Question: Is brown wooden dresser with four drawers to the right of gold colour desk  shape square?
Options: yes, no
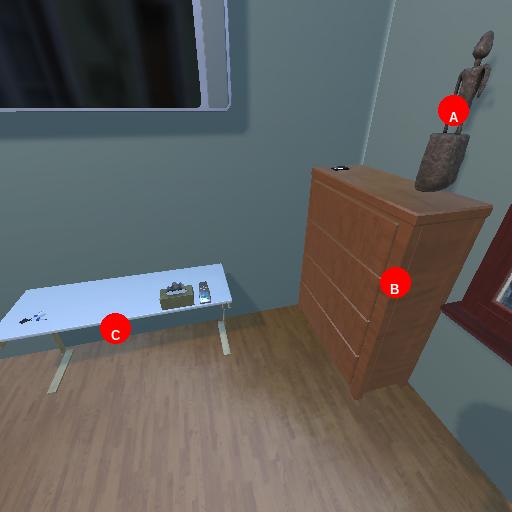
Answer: yes